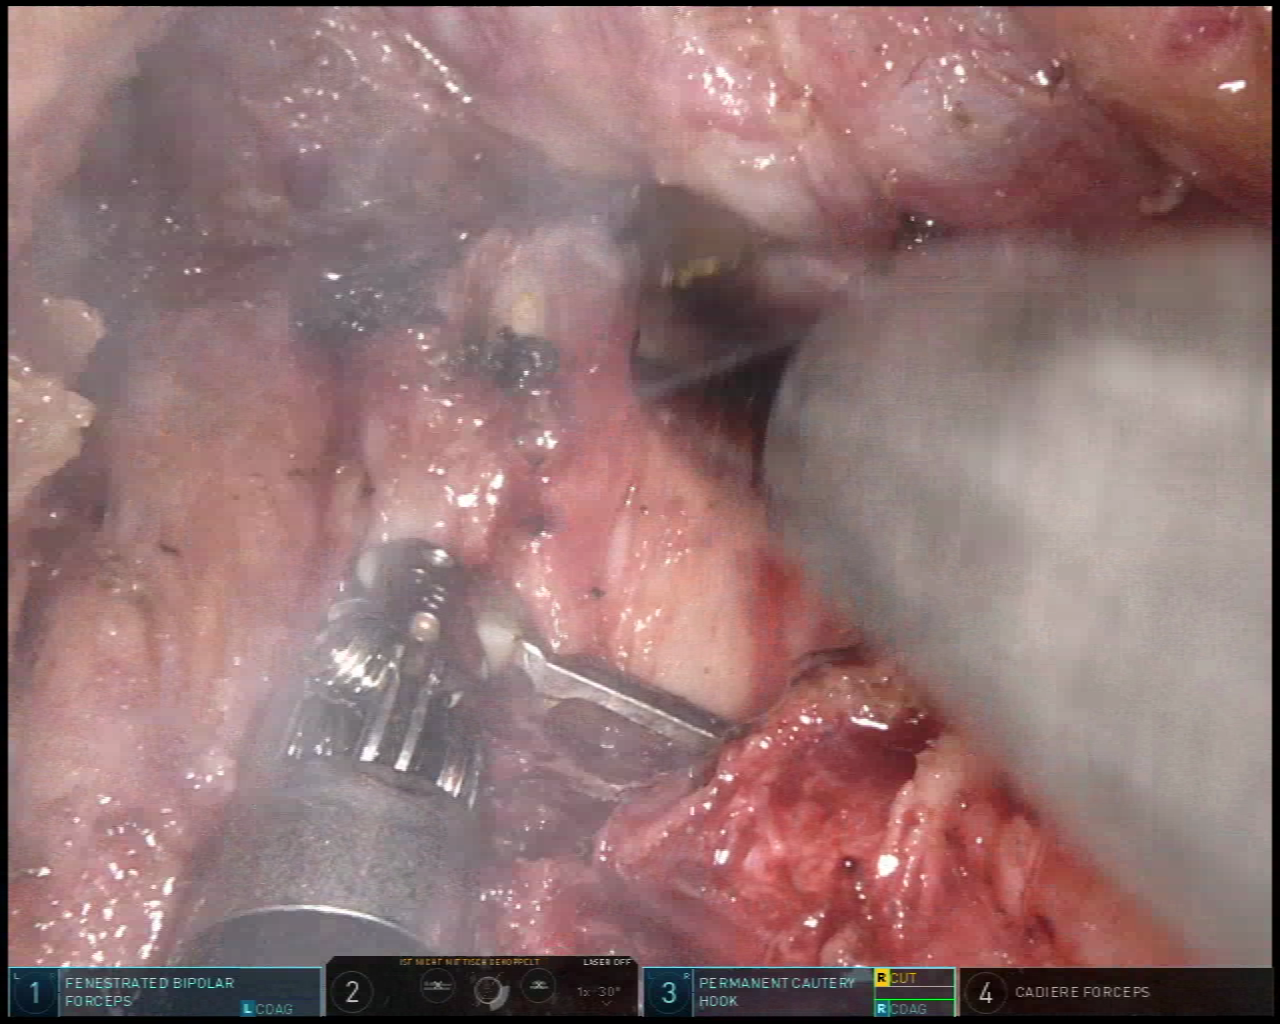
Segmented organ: vesicular_glands
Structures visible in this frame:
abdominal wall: no
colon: no
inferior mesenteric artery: no
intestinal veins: no
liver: no
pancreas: no
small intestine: no
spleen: no
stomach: no
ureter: no
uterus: no
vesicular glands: yes